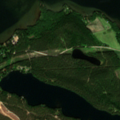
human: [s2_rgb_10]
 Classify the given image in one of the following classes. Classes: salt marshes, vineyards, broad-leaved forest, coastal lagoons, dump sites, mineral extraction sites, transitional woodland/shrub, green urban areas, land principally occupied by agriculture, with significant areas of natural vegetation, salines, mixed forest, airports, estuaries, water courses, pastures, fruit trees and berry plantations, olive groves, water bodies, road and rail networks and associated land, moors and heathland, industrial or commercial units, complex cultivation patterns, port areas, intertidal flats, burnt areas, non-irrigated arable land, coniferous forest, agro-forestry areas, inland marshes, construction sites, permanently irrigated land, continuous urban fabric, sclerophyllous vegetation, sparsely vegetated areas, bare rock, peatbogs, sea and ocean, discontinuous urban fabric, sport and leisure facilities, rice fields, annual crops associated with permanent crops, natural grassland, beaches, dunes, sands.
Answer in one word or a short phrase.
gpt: coniferous forest, mixed forest, water bodies